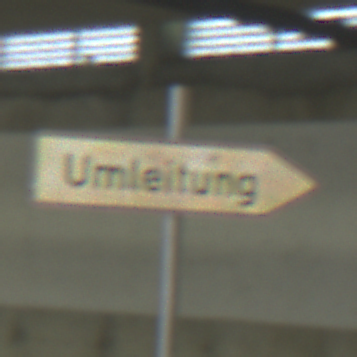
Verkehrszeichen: UmleitungswegweiserRechtsweisend
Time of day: NotSpecified
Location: Indoor (Special)
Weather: NotSpecified
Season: NotSpecified
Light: Artificial